Question: Consider a dialog window:

I want button 1 to be centered horizontally, and button 2 to be in the right corner. How to achieve this?
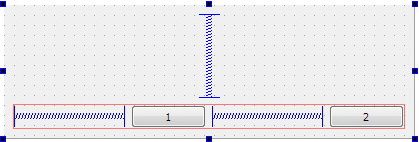
Answer: You can put a horizontal layout that contains a horizontal spacer, pushbutton and another horizontal layout. This second horizontal layout contains a horizontal spacer and a pushbutton.
Something like this: